Field crop: tomato
Growth stage: 1
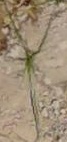
Species: cyperus